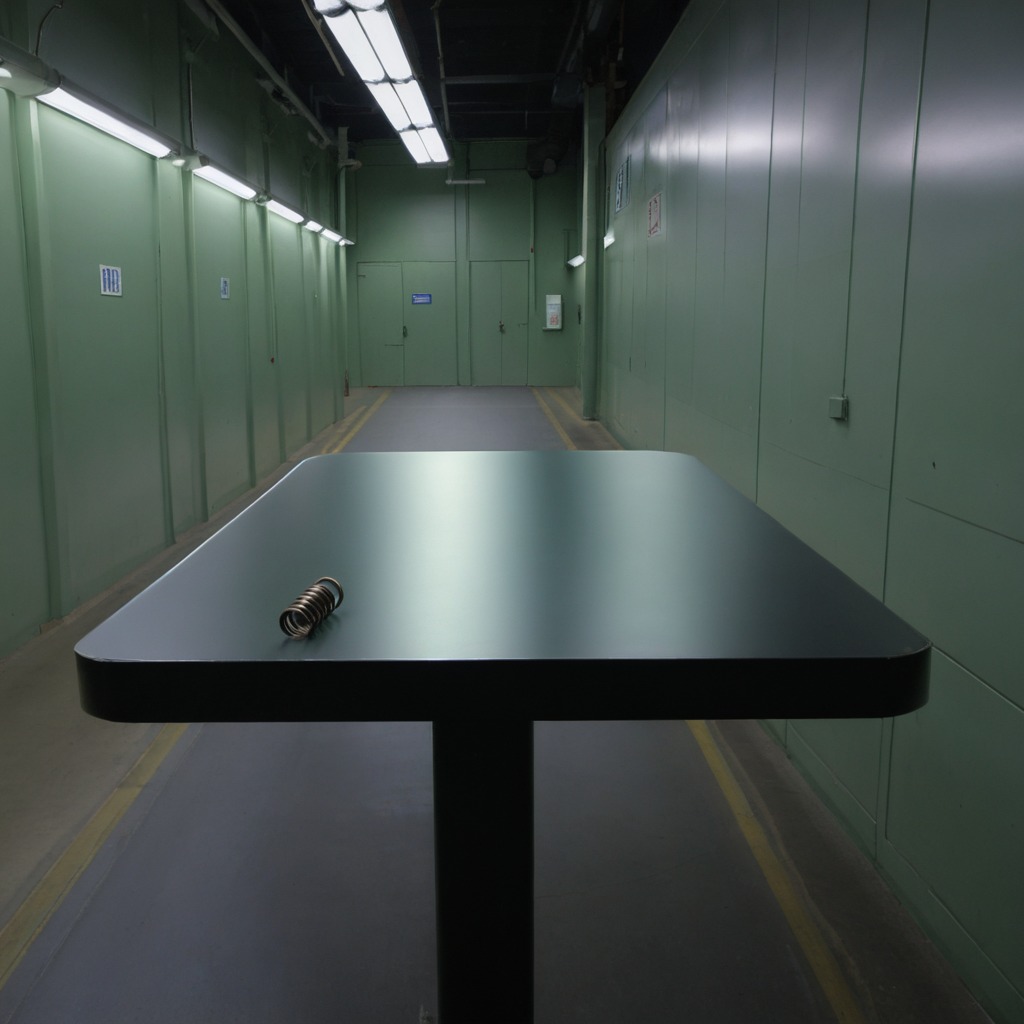
A coiled metal spring is lying on the clean empty table.